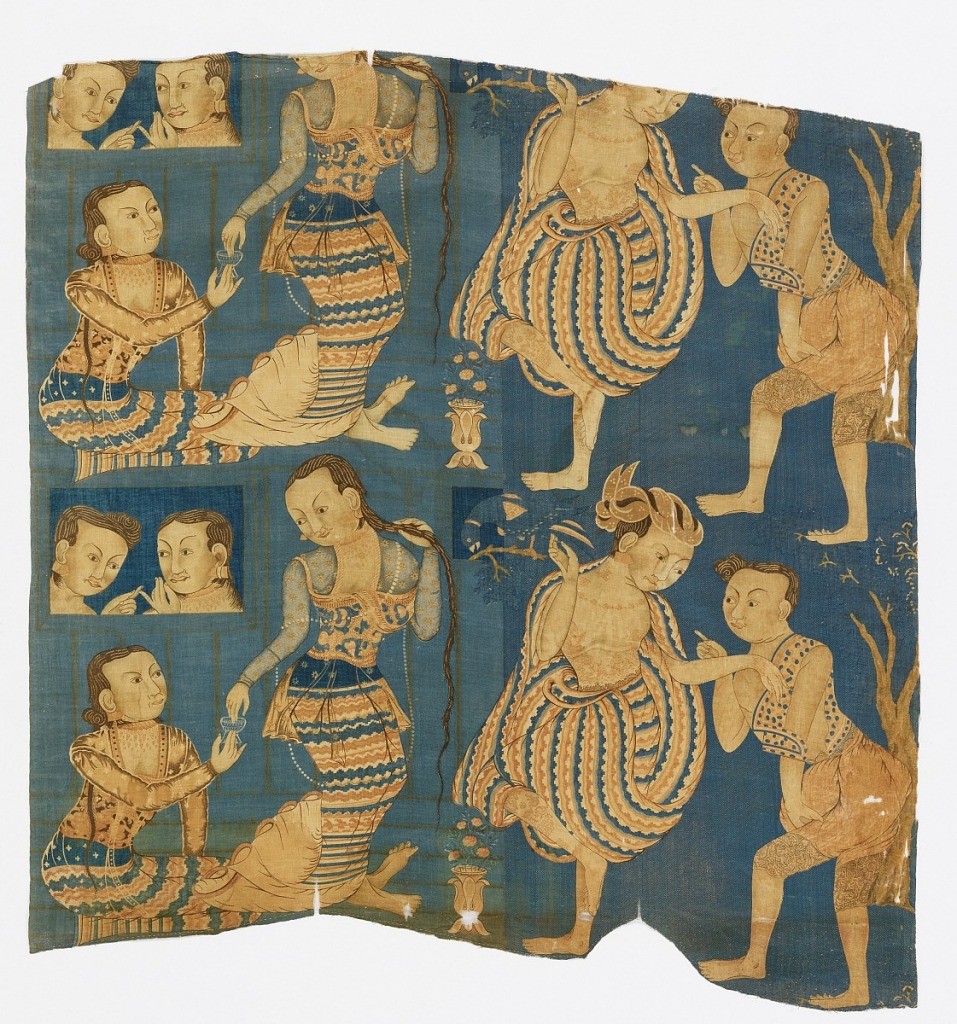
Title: Fragment
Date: early 19th century
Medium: cotton, vegetable dyes Technique: printed
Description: Figural groups from Burmese iconography, in close-set vertical repeat about 16" high. Blue ground, right half textured with tiny white dots and left half with faint yellow bars suggesting architectural framework. Reds browns, and tans. two wide cloth selvedges with double warps.